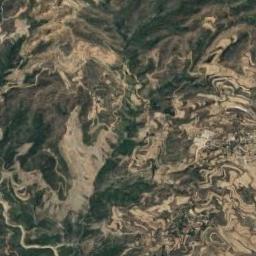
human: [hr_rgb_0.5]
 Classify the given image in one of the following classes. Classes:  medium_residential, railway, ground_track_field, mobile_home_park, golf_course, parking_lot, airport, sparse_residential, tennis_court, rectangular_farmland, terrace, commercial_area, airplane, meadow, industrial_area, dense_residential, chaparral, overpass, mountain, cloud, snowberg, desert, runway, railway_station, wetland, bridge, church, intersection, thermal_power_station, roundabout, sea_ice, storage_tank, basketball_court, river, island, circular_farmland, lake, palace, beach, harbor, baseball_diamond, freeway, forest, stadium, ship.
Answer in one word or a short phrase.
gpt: mountain